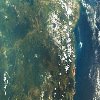
Label: land